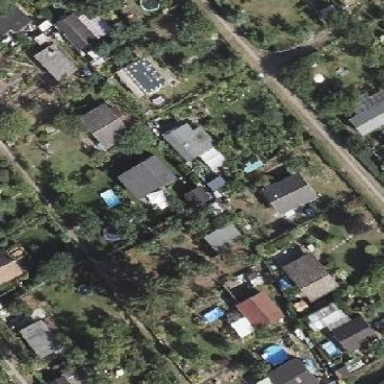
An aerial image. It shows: Plot within allotments.